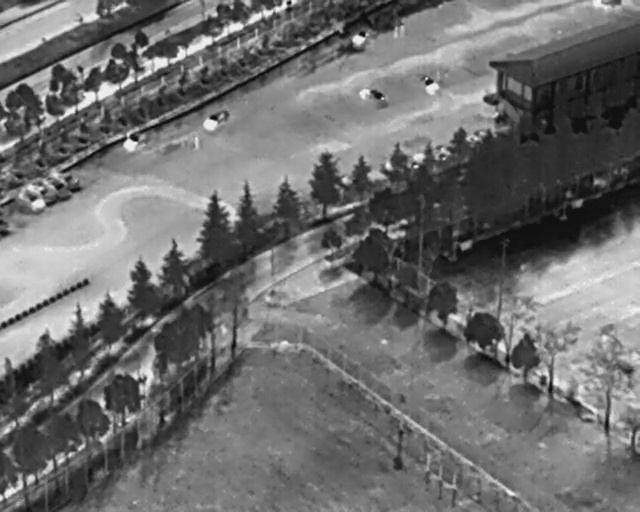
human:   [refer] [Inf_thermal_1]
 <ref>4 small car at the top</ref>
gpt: <box>[[32, 20, 34, 26, 148], [56, 16, 59, 21, 32], [55, 4, 57, 9, 128], [65, 14, 68, 18, 50]]</box>

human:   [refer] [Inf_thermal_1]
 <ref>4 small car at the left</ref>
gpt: <box>[[3, 36, 6, 41, 45], [5, 34, 8, 40, 37], [6, 35, 11, 37, 133], [9, 32, 11, 38, 42]]</box>